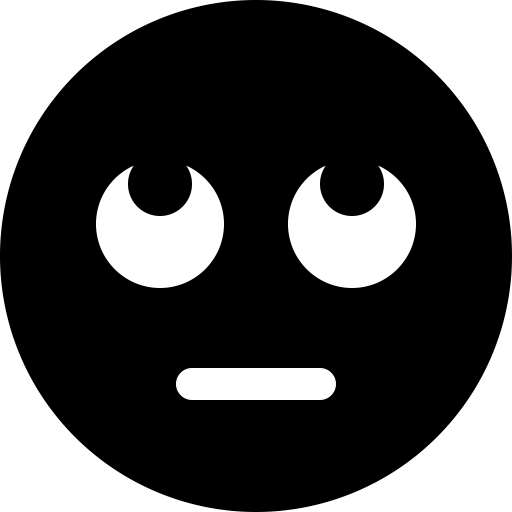
Tags: icon, FontAwesome, fa-icon, solid, face, rolling, eyes